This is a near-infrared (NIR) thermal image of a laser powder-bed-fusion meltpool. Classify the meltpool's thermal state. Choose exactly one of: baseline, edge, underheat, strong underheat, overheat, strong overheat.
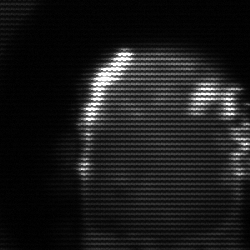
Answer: baseline